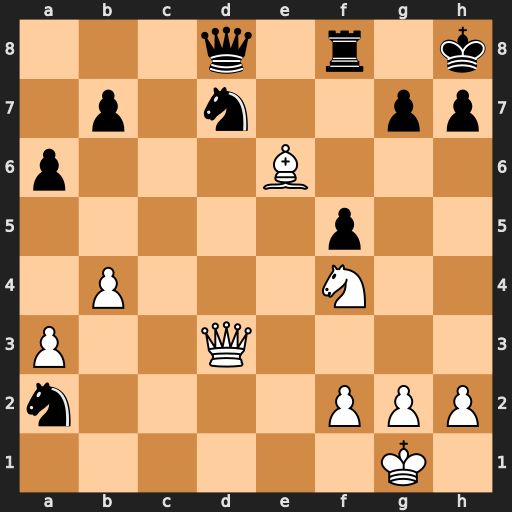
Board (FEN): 3q1r1k/1p1n2pp/p3B3/5p2/1P3N2/P2Q4/n4PPP/6K1
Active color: w
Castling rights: -
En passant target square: -
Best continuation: Ng6+ hxg6 Qh3+ Qh4 Qxh4#